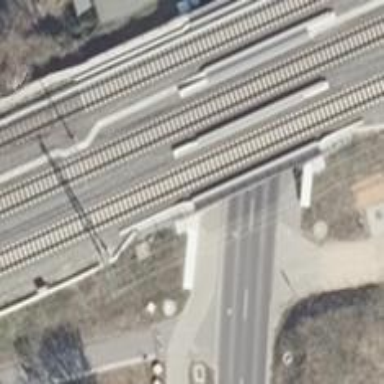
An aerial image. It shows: Railway bridge with electrified contact lines.